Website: lowes
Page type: customer-info-address
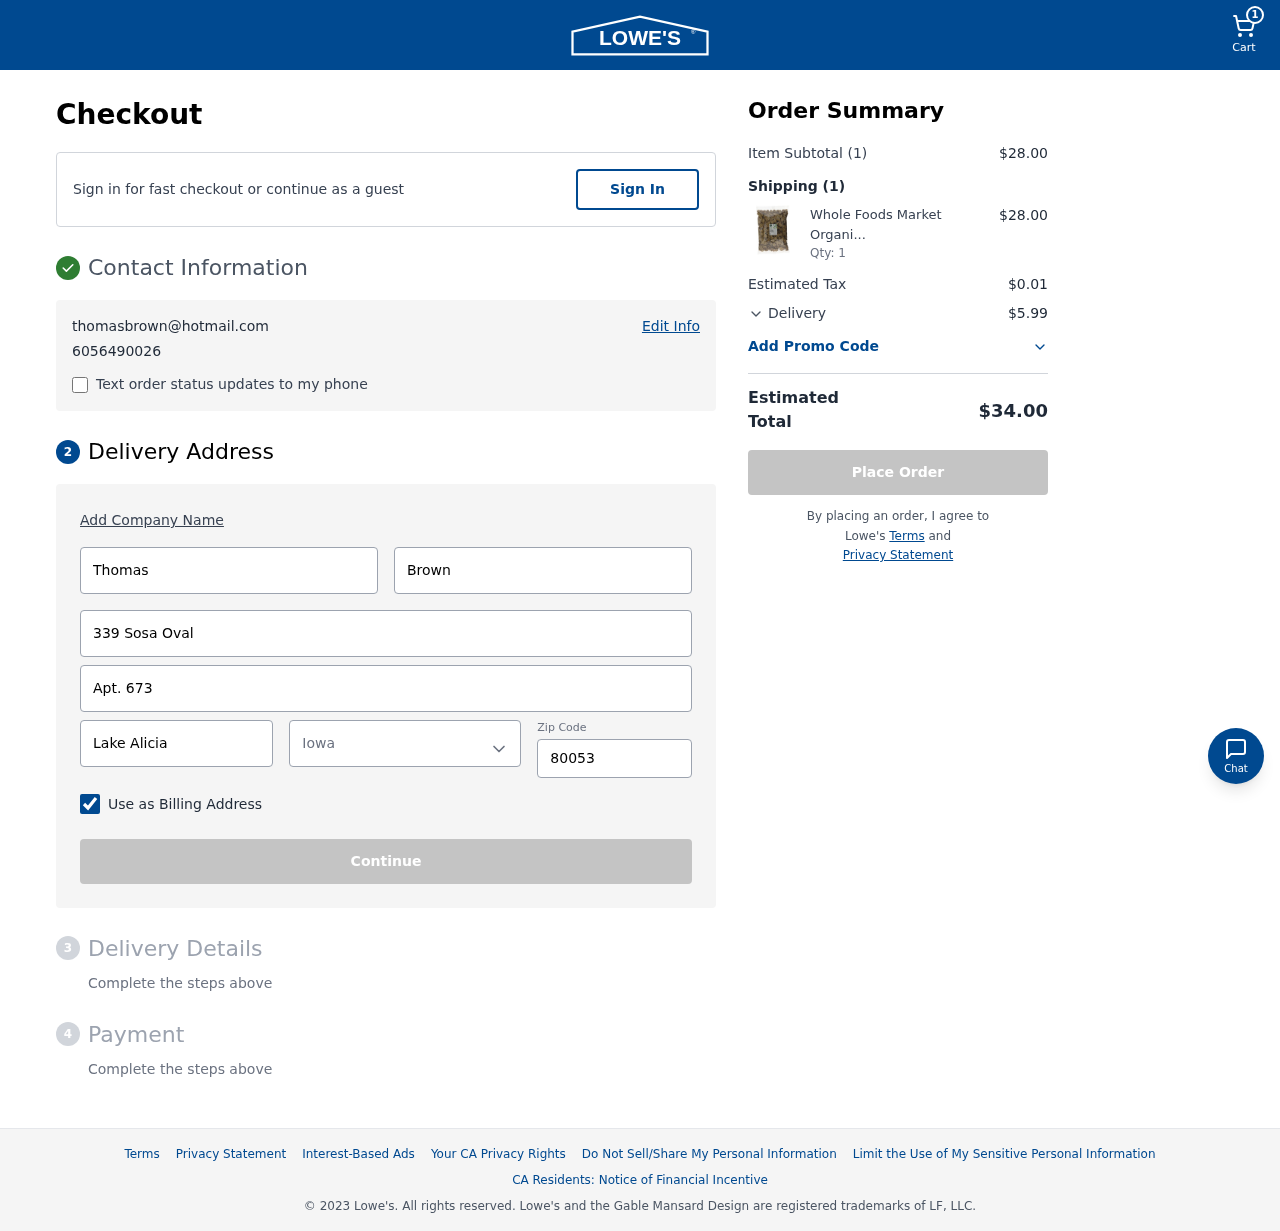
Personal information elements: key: PII_CITY
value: Lake Alicia
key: PII_EMAIL
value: thomasbrown@hotmail.com
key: PII_FIRSTNAME
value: Thomas
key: PII_LASTNAME
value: Brown
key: PII_PHONE
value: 6056490026
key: PII_POSTCODE
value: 80053
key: PII_STATE
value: Iowa
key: PII_STREET
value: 339 Sosa Oval
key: PII_STREET2
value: Apt. 673
Product elements: key: PRODUCT1_NAME
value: Whole Foods Market Organic Bran Flakes, 500 g
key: PRODUCT1_QUANTITY
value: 1
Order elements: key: ORDER_NUM_ITEMS
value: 1
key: ORDER_SUBTOTAL
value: $28.00
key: ORDER_NUM_ITEMS2
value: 1
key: ORDER_SUBTOTAL2
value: $28.00
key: ORDER_TAX
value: $0.01
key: ORDER_SHIPPING_COST
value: $5.99
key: ORDER_TOTAL
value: $34.00